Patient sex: F
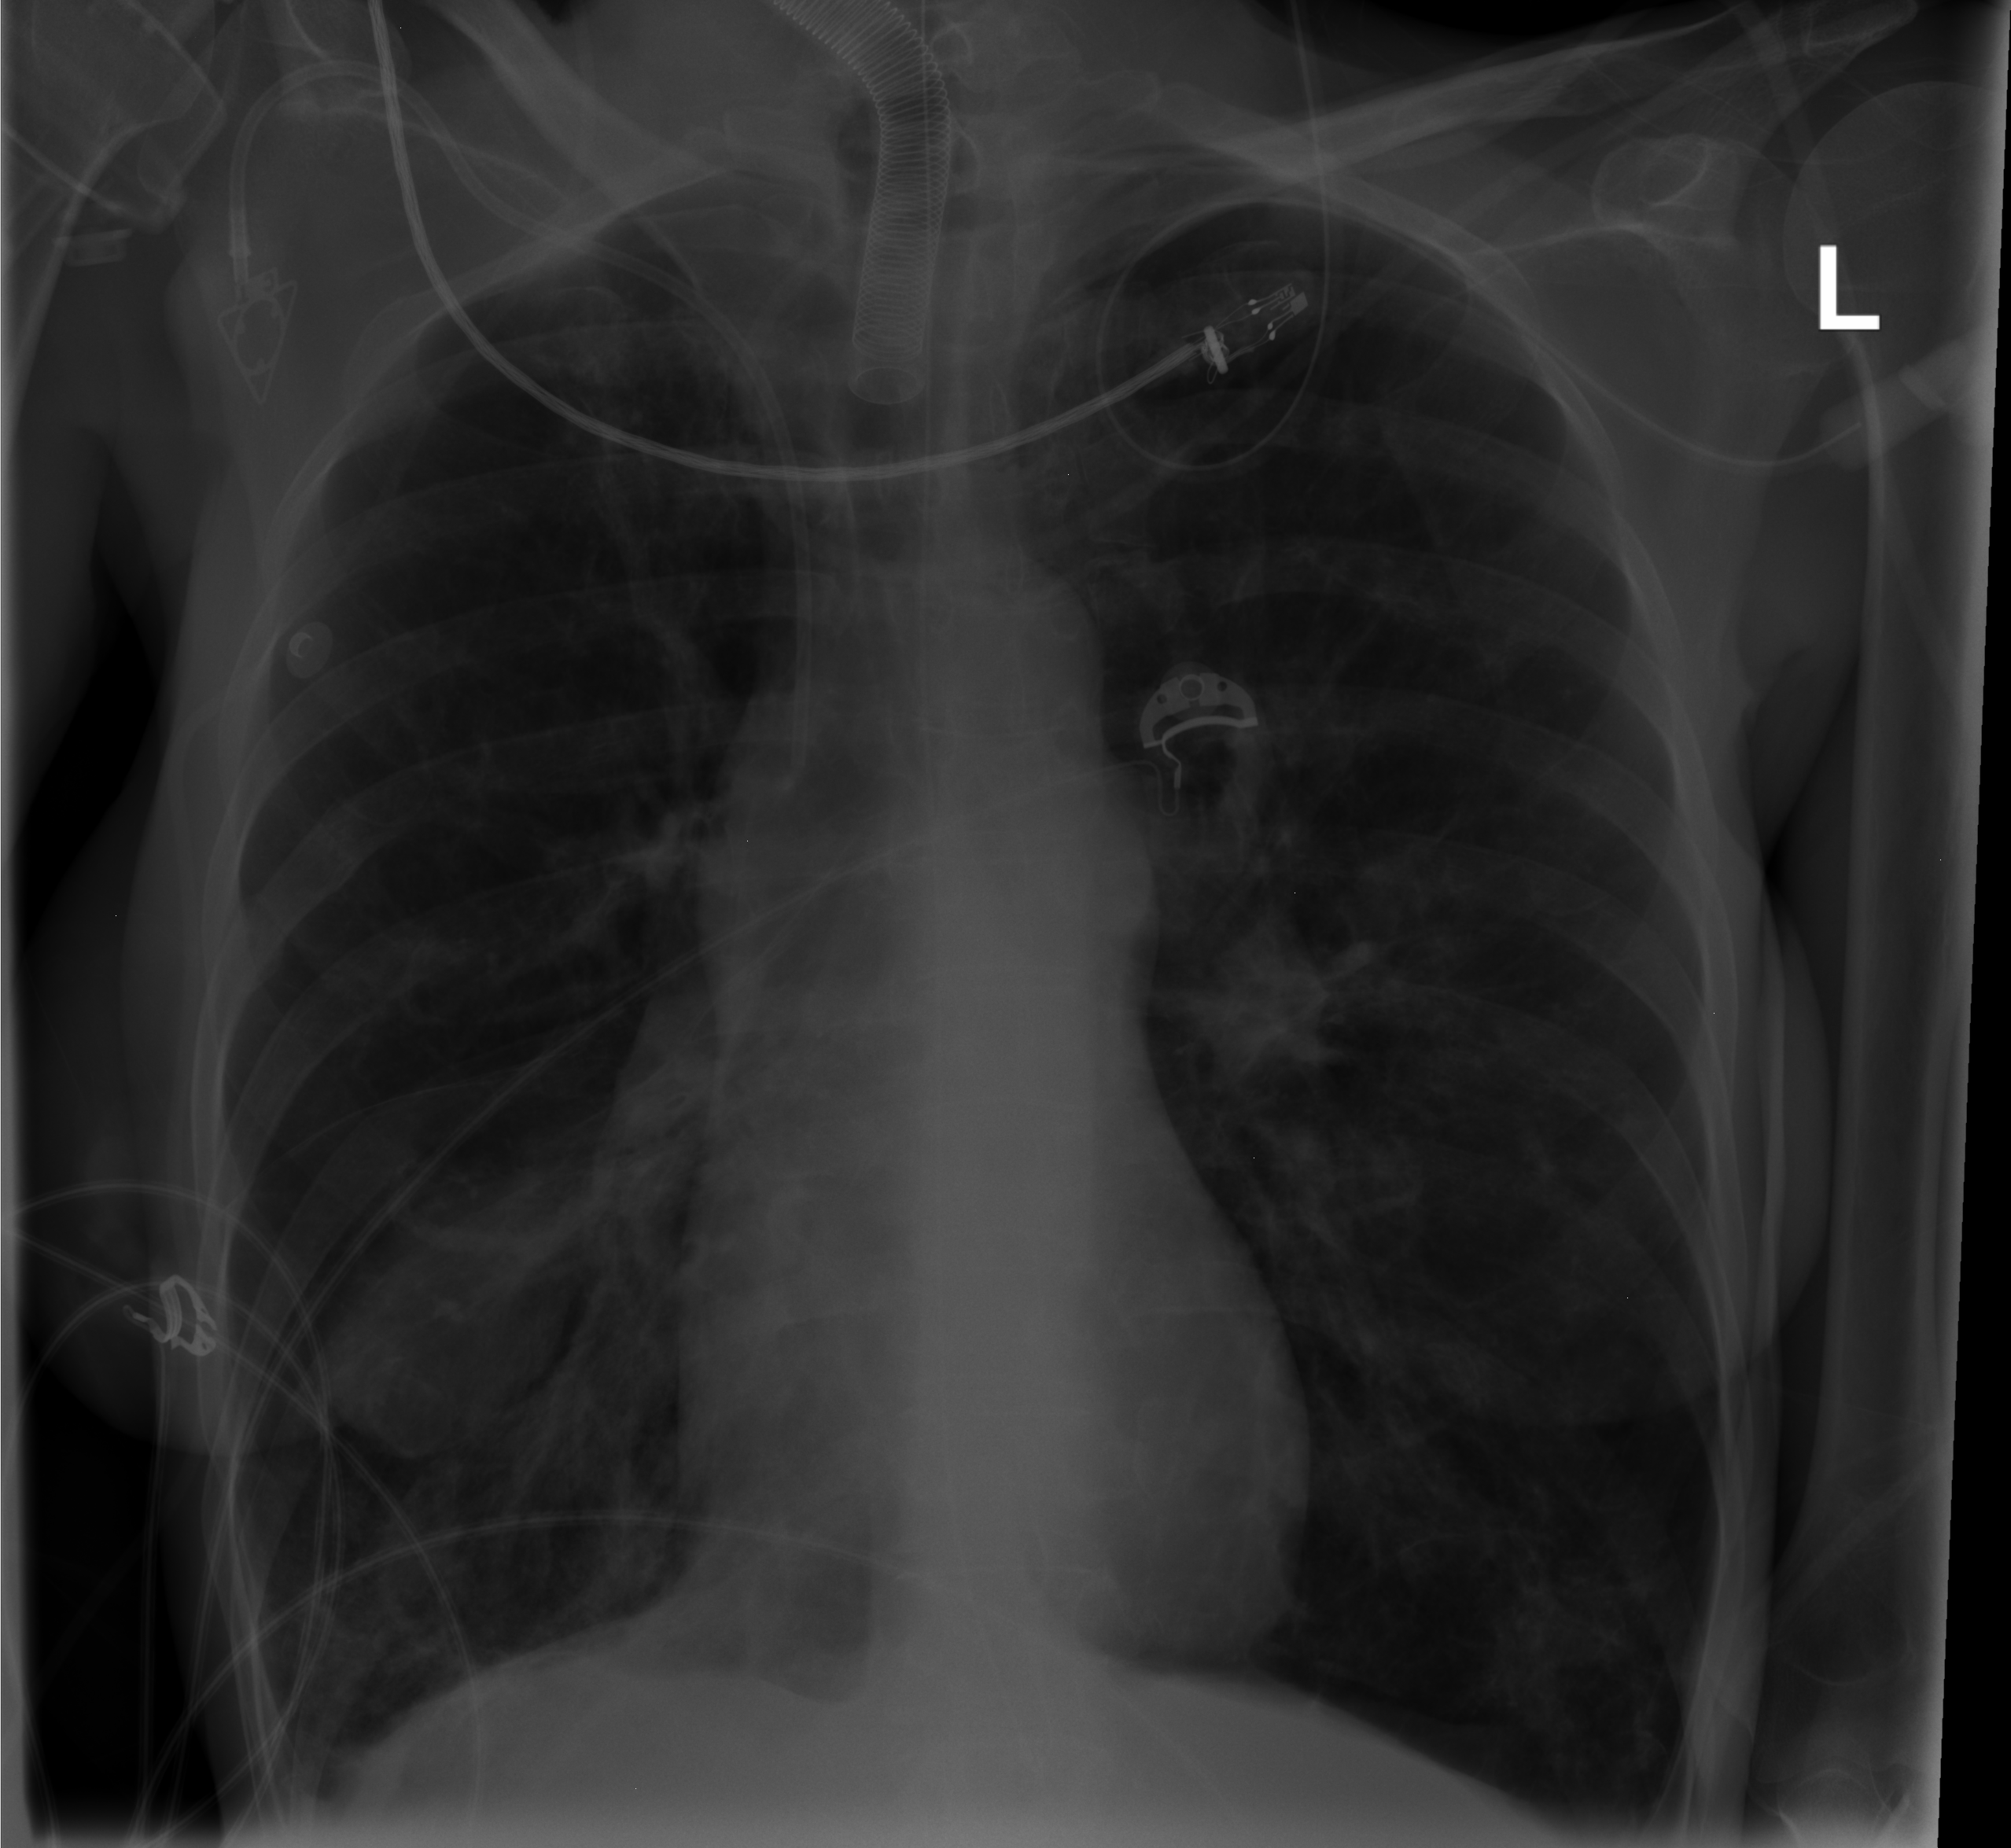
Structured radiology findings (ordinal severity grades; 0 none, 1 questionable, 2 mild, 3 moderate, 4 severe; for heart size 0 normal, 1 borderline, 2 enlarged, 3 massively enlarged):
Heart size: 0
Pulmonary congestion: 0
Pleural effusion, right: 2
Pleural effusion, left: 0
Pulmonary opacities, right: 2
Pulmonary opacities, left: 0
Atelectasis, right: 2
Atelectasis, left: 2